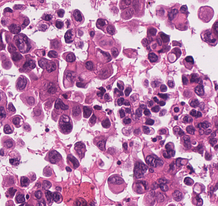
Tumor epithelial tissue: yes
Tumor-associated stroma tissue: no
Normal tissue: no